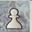
Piece: wP